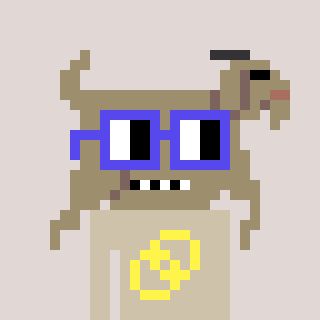
a pixel art character with square blue glasses, a goat-shaped head and a bege-colored body on a warm background